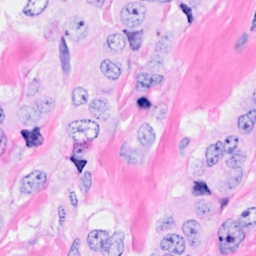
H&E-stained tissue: Breast